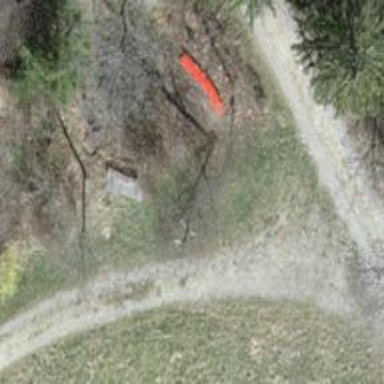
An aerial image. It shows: Bench.